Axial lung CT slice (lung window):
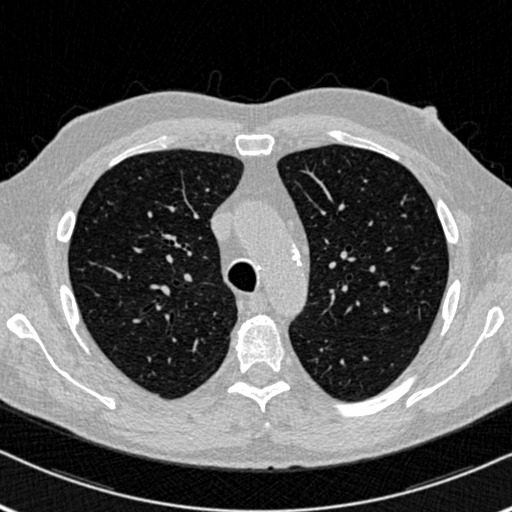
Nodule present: no